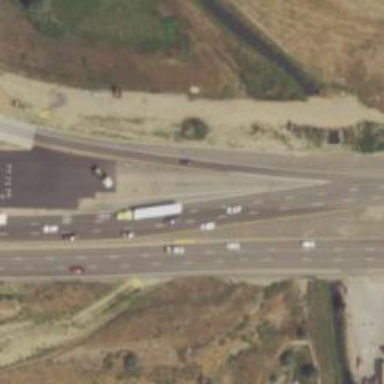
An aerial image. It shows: Expressway with asphalt surface. It is trunk highway with top-grade track type.